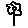
Label: flower